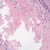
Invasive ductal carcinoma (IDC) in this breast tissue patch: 0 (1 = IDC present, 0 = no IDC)